Question: I would like to make only my Bluemix app to access my Secure Gateway client. I used "Access control list" such as the following command.
> acl allow sampleapp.mybluemix.net
-
But I got error HTTP503 when I executed trx. The Secure Gateway Client's log was "Connection #X to destination X.X.X.X:XXX refused due to Access Control List"

Which hostname:port of Bluemix app should be set in acl of Secure Gateway Client ?
Secure Gateway client interactive command-line interface
<URL>
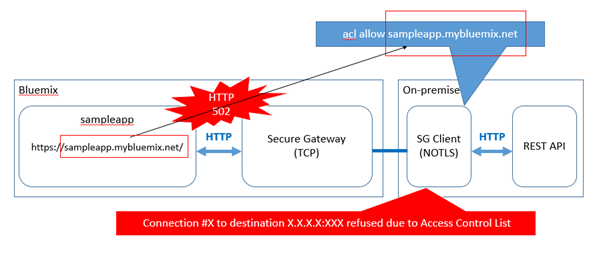
Answer: The hostname to use on the access control list (ACL) allow should be the actual hostname of where the on-premises application is running, not what is trying to access it. Remember the ACL if allow is mutually exclusive, so it will prevent all other connections that are not part of an allow ACL.